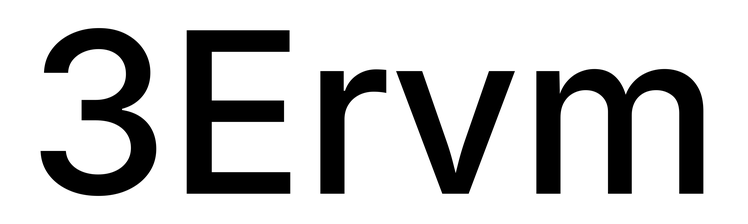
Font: Inter_Medium